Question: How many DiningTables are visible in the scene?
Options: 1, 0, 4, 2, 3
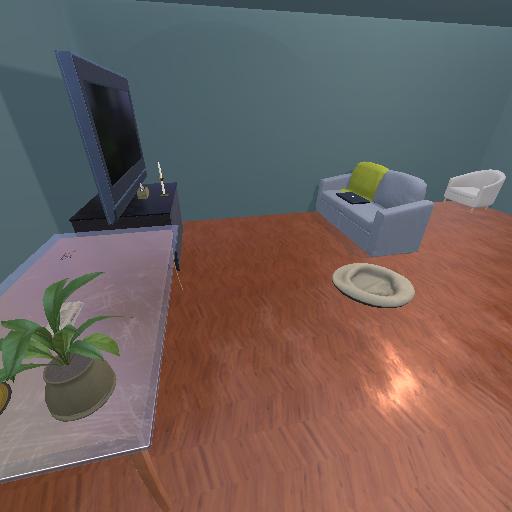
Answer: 1